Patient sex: F
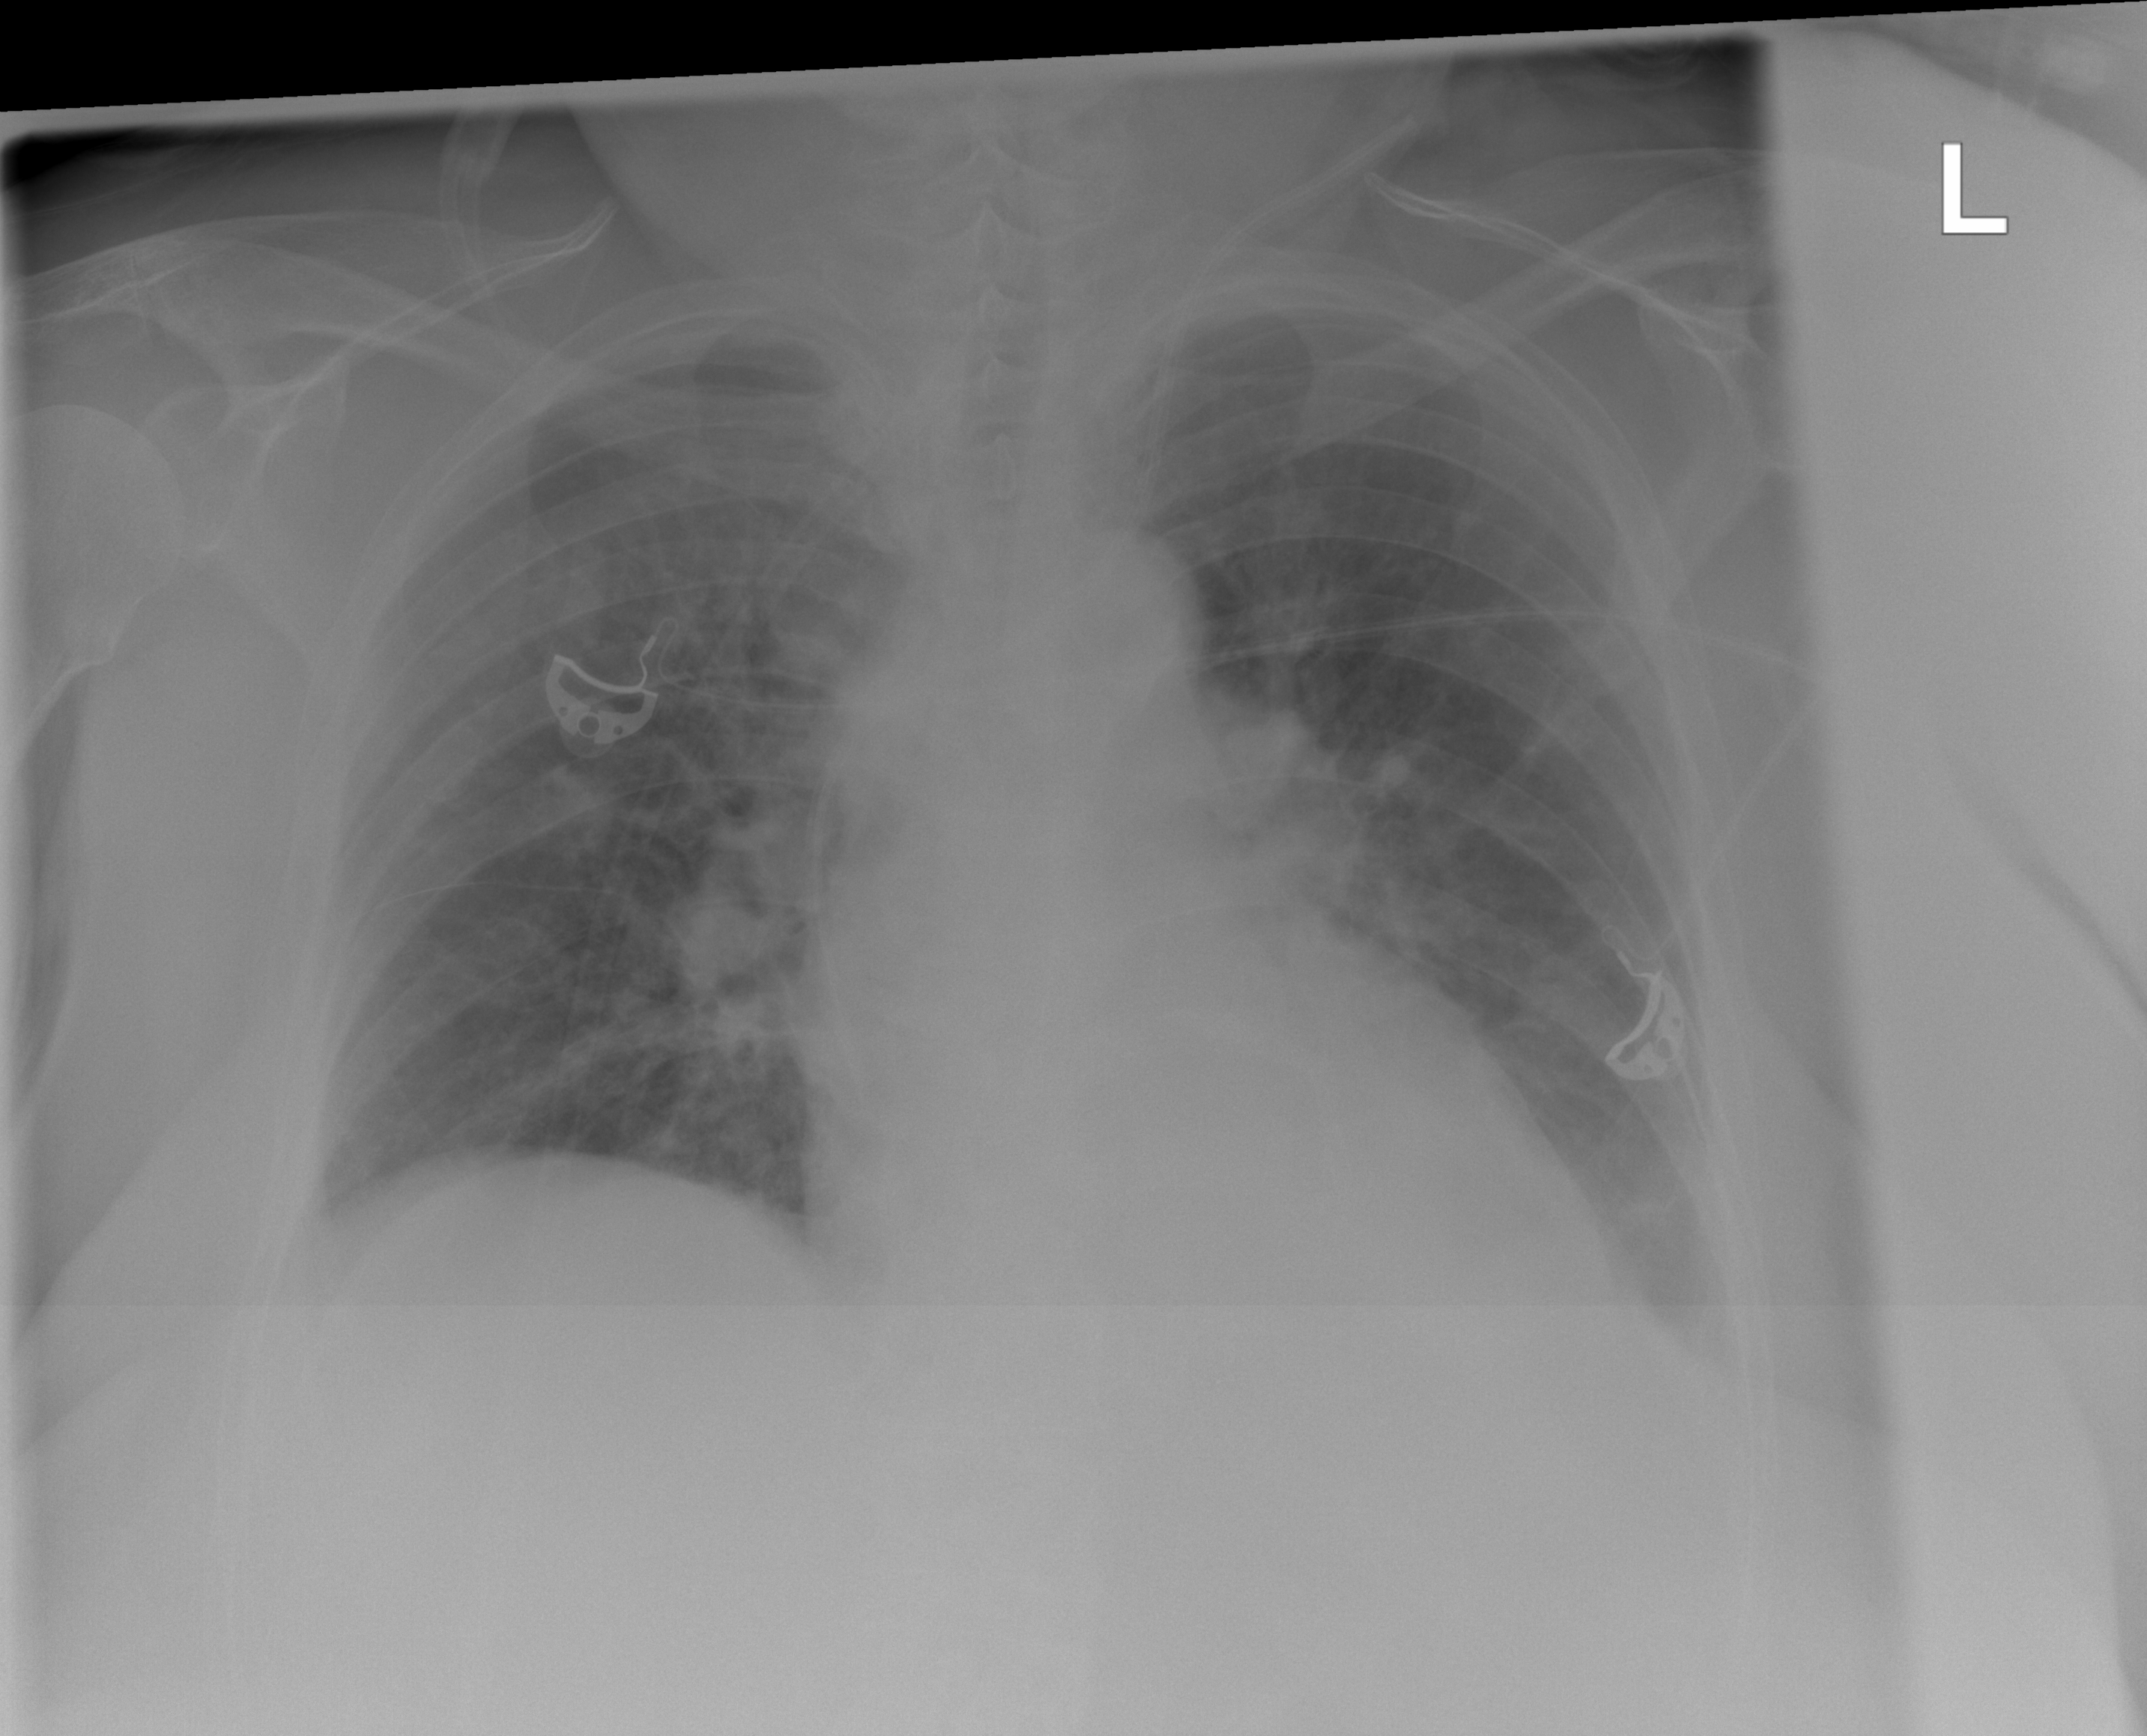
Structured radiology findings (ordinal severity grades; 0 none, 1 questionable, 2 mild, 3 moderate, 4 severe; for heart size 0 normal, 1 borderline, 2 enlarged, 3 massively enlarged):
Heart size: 1
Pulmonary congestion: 2
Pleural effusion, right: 0
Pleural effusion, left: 1
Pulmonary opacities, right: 1
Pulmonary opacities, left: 0
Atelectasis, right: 0
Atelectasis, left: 2